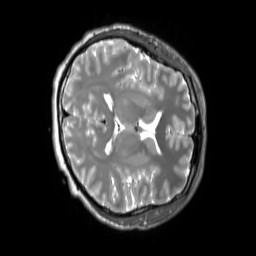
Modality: T2w
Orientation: axial
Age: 30
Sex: male
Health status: ill
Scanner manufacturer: siemens
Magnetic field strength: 3 T
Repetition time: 2.8 s
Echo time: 0.326 s